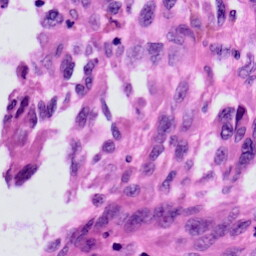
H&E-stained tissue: Skin